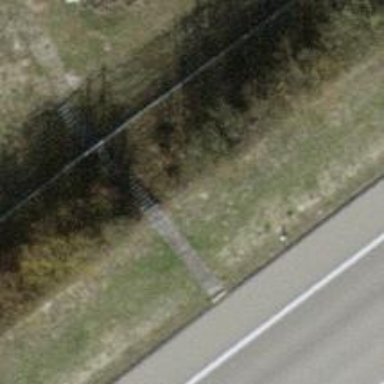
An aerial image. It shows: Gate.